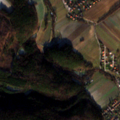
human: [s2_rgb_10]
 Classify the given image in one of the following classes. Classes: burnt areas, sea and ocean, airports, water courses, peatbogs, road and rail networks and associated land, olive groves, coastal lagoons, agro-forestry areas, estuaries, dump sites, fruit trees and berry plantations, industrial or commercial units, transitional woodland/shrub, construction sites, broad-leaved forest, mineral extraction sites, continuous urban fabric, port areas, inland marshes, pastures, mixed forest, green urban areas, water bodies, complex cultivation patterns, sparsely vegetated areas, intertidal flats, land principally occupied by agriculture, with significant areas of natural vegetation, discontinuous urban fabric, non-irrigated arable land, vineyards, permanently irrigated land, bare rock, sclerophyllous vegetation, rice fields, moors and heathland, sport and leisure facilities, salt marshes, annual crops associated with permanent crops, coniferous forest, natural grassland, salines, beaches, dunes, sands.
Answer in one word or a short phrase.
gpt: discontinuous urban fabric, non-irrigated arable land, land principally occupied by agriculture, with significant areas of natural vegetation, coniferous forest, mixed forest